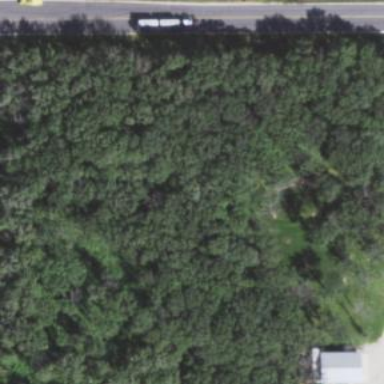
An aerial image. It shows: Mixed woodland with trees that have variety of leaf cycles.